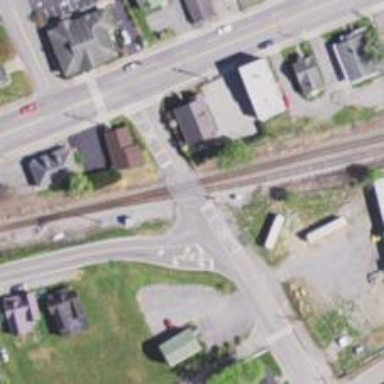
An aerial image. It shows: Railway level crossing.